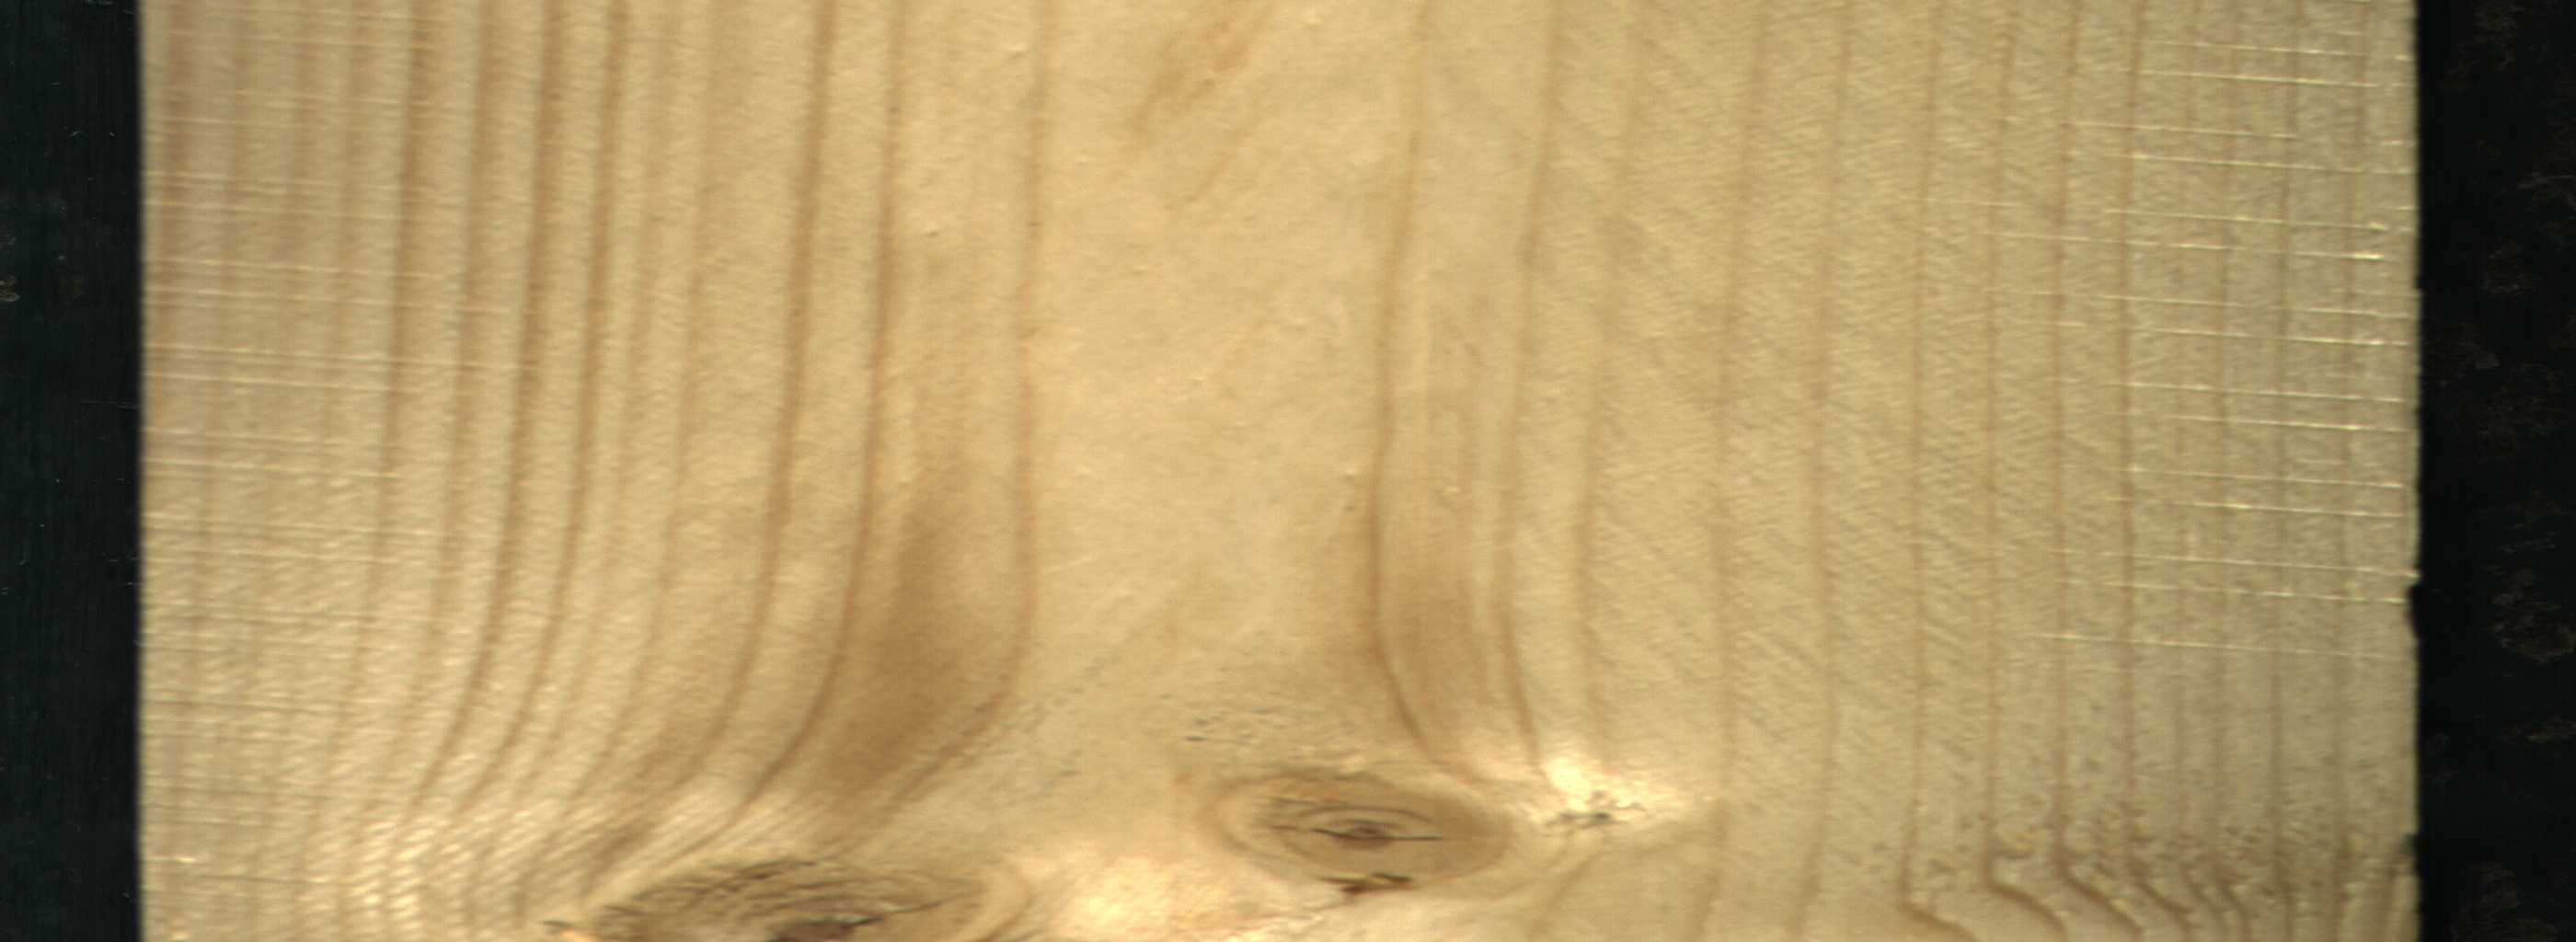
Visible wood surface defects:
knot_with_crack
Live_Knot